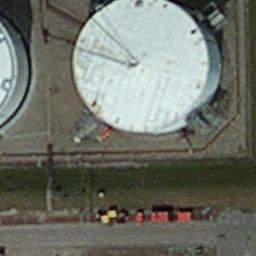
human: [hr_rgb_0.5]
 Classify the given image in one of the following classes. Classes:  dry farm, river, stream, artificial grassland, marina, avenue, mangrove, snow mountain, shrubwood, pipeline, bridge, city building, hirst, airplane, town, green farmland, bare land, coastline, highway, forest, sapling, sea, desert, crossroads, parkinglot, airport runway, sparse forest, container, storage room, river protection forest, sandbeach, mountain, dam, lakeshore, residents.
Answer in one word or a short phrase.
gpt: storage room